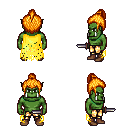
a pixel art fantasy rpg character, male body template, orc, green skin, yellow tattered cape, gold greaves, light blonde short topknot hairstyle, brown shoes, dagger, four views (front, back, left, right), 2x2 character sprite sheet, small pixel art, hard edges, no anti-aliasing